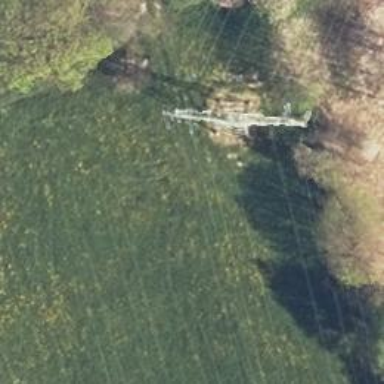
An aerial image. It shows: Power line is depicted.